Field crop: tomato
Growth stage: 1
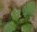
Species: solanum